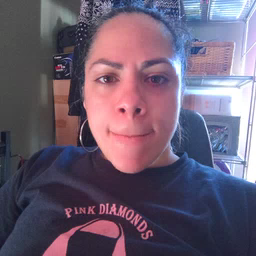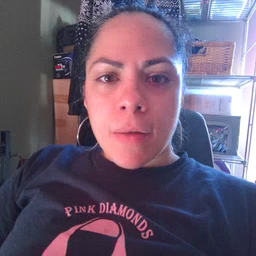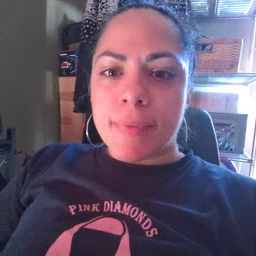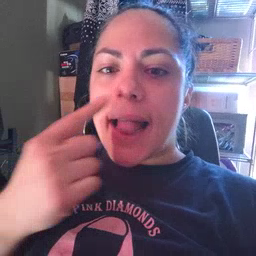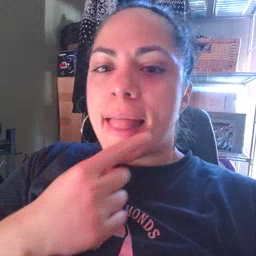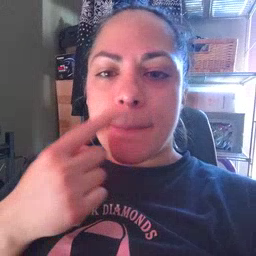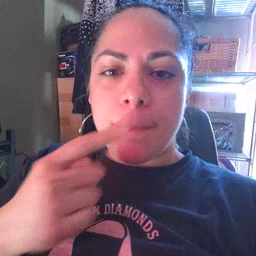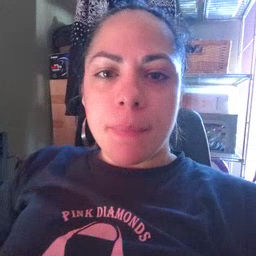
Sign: lips